Question: with the following code I expected to end with two ListBox with the same Width as they are into two columndefinition with With="*"
Instead of this looks like the size is determined from the size of the text up the ListBox which does not make sense as this text is much smaller than the ListBox and thus the TextBlock has enough space to accommodate the text.
'''
<Window x:Class="UnderstandSizing.Window5"
xmlns="http://schemas.microsoft.com/winfx/2006/xaml/presentation"
xmlns:x="http://schemas.microsoft.com/winfx/2006/xaml"
Title="Window5"
SizeToContent="WidthAndHeight"
ResizeMode="NoResize" >
<Grid>
<Grid.ColumnDefinitions>
<ColumnDefinition Width="*" />
<ColumnDefinition Width="Auto" />
<ColumnDefinition Width="*" />
</Grid.ColumnDefinitions>
<Grid.RowDefinitions>
<RowDefinition Height="Auto" />
<RowDefinition Height="Auto" />
<RowDefinition Height="Auto" />
</Grid.RowDefinitions>
<TextBlock Text="Text1longer" Grid.Row="0" Grid.Column="0" x:Name="Test1" />
<TextBlock Text="Text1" Grid.Row="0" Grid.Column="2" />
<ListBox Grid.Row="1" Grid.Column="0" Height="150" />
<ListBox Grid.Row="1" Grid.Column="2" Height="150" />
<TextBlock Grid.Row="2" Grid.ColumnSpan="3" Text="This textblock sets the max width" Width="300" />
</Grid>
</Window>
'''

The WPF automatic sizing feature is driving me mad ... any ideas?
Thanks.
EDIT: Everything done in VS2008, just in case it matters.
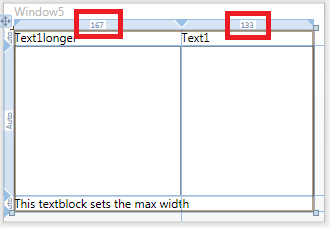
Answer: Alex. A found the exact cause of what is happening and I found a solution in a lucky strike. Just changing the * for 0 I get the expected result (weird if you ask me):
'''
<Window x:Class="UnderstandSizing.Window5"
xmlns="http://schemas.microsoft.com/winfx/2006/xaml/presentation"
xmlns:x="http://schemas.microsoft.com/winfx/2006/xaml"
Title="Window5"
SizeToContent="WidthAndHeight"
ResizeMode="NoResize" >
<Grid>
<Grid.ColumnDefinitions>
<ColumnDefinition Width="0" />
<ColumnDefinition Width="Auto" />
<ColumnDefinition Width="0" />
</Grid.ColumnDefinitions>
<Grid.RowDefinitions>
<RowDefinition Height="Auto" />
<RowDefinition Height="Auto" />
<RowDefinition Height="Auto" />
</Grid.RowDefinitions>
<TextBlock Text="Text1longer" Grid.Row="0" Grid.Column="0" x:Name="Test1" />
<TextBlock Text="Text1" Grid.Row="0" Grid.Column="2" />
<ListBox Grid.Row="1" Grid.Column="0" Height="150" />
<ListBox Grid.Row="1" Grid.Column="2" Height="150" />
<TextBlock Grid.Row="2" Grid.ColumnSpan="3" Text="This textblock sets the max width" Width="300" />
</Grid>
</Window>
'''